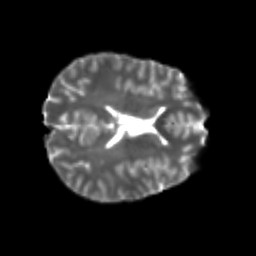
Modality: T2w
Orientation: axial
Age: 25
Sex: male
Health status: healthy
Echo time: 0.074 s